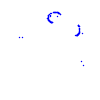
Particle: proton